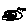
Label: hexagon